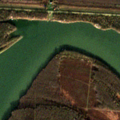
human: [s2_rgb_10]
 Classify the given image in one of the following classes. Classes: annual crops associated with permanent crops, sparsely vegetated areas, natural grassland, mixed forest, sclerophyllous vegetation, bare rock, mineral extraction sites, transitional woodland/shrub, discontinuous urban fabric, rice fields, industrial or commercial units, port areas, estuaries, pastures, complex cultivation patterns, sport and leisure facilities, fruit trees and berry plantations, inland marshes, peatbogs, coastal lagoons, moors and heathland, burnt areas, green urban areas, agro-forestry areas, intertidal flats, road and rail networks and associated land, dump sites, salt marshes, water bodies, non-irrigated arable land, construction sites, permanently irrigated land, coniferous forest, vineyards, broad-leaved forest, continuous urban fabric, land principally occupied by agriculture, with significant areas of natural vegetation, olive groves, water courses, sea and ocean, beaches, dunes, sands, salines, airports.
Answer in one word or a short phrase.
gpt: non-irrigated arable land, broad-leaved forest, transitional woodland/shrub, inland marshes, water courses